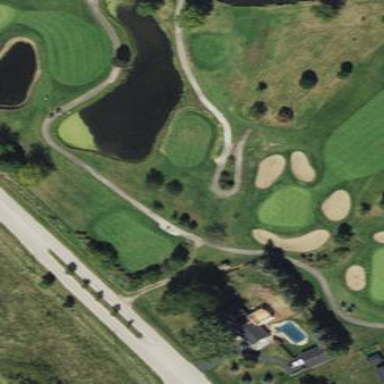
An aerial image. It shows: Natural pond serving as water hazard on golf course.